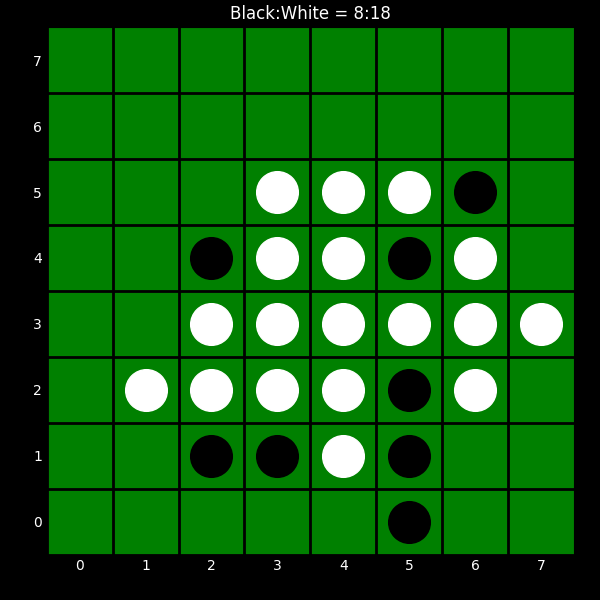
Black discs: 8
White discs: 18